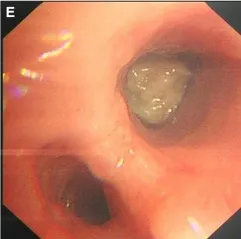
A series of bronchoscopy images. , the secondary bronchoscopy images (E) The medial subsegment of the RML was completely obstructed by a an endobronchial white necrotized mass.
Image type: endoscopy (airway_endoscopy)